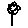
Label: flower